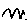
Label: zigzag